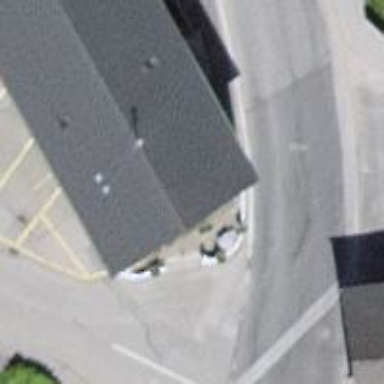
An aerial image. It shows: Restaurant.